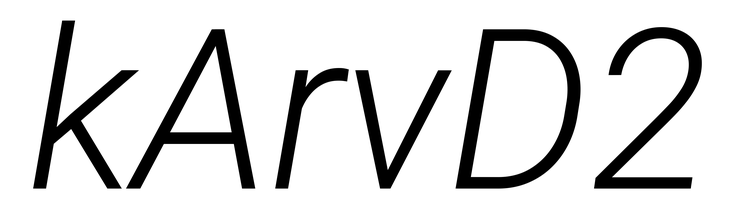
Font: Roboto-Italic_Light_Italic